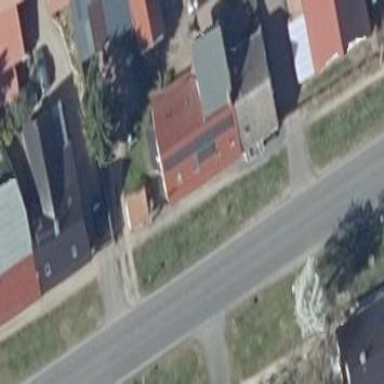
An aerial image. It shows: Simple house.